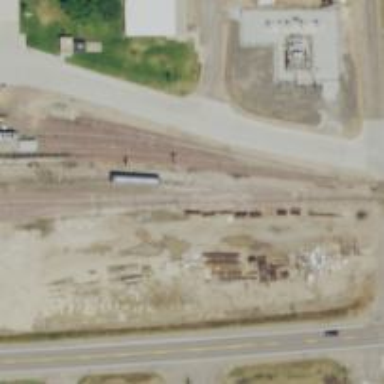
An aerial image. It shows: Railway siding for service.